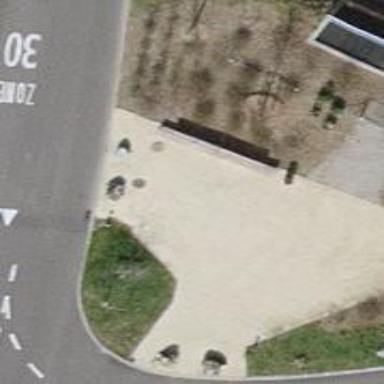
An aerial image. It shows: Bench.